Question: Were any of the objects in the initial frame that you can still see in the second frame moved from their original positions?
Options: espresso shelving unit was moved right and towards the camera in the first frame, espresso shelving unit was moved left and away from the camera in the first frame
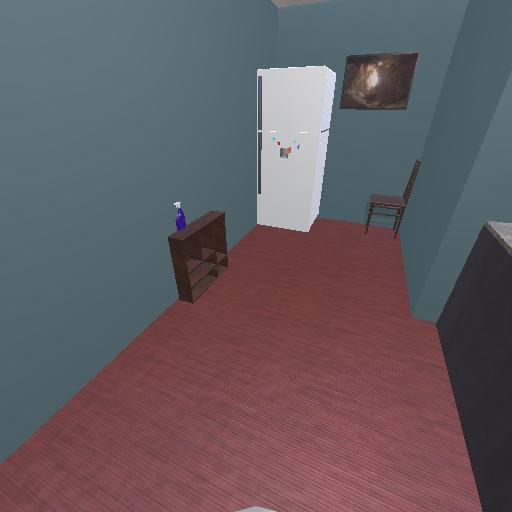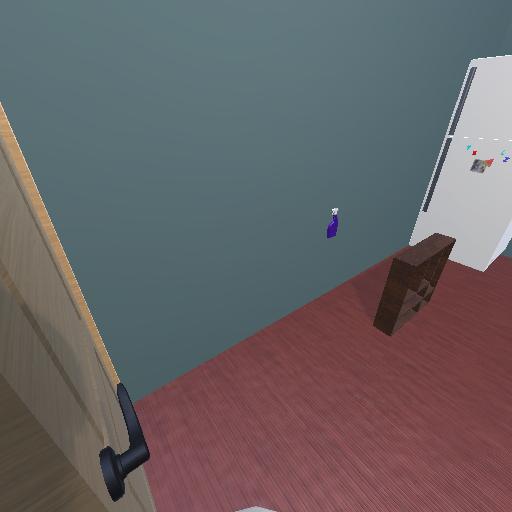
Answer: espresso shelving unit was moved right and towards the camera in the first frame